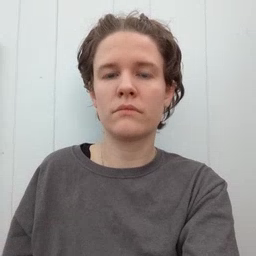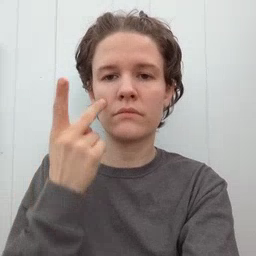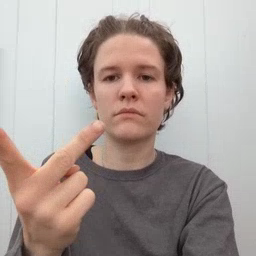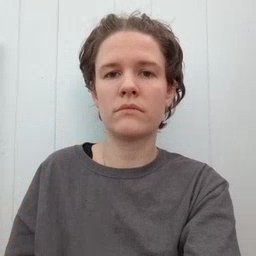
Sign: see